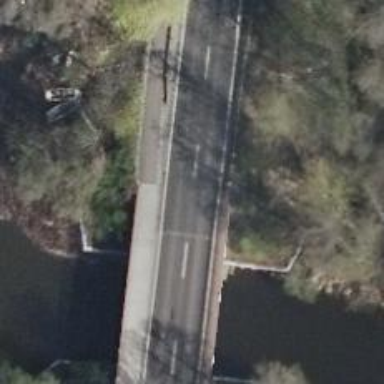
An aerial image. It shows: Primary highway on asphalt bridge.